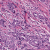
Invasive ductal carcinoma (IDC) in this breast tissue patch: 1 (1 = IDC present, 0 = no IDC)